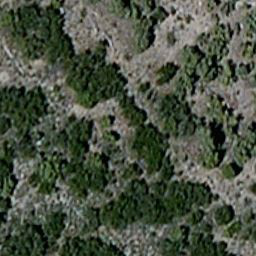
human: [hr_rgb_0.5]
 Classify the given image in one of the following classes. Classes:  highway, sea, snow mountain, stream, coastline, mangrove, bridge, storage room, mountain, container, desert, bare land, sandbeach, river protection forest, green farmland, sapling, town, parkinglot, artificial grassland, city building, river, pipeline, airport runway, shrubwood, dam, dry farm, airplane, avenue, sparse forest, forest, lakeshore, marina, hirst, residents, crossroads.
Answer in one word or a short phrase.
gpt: sparse forest